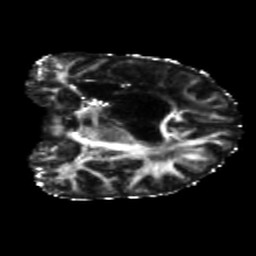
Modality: FA
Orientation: coronal
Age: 31
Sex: female
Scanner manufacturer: siemens
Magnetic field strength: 3 T
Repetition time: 5.25 s
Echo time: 0.08 s